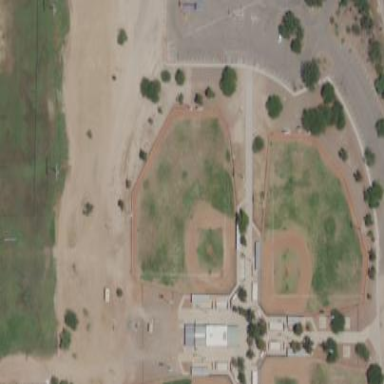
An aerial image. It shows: Baseball pitch for leisure and sports activities.